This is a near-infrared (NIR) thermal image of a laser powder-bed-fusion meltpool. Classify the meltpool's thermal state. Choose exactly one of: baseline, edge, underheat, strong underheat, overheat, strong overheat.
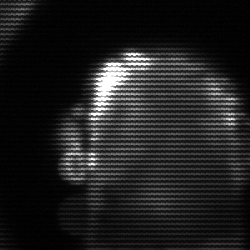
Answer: baseline